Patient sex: F
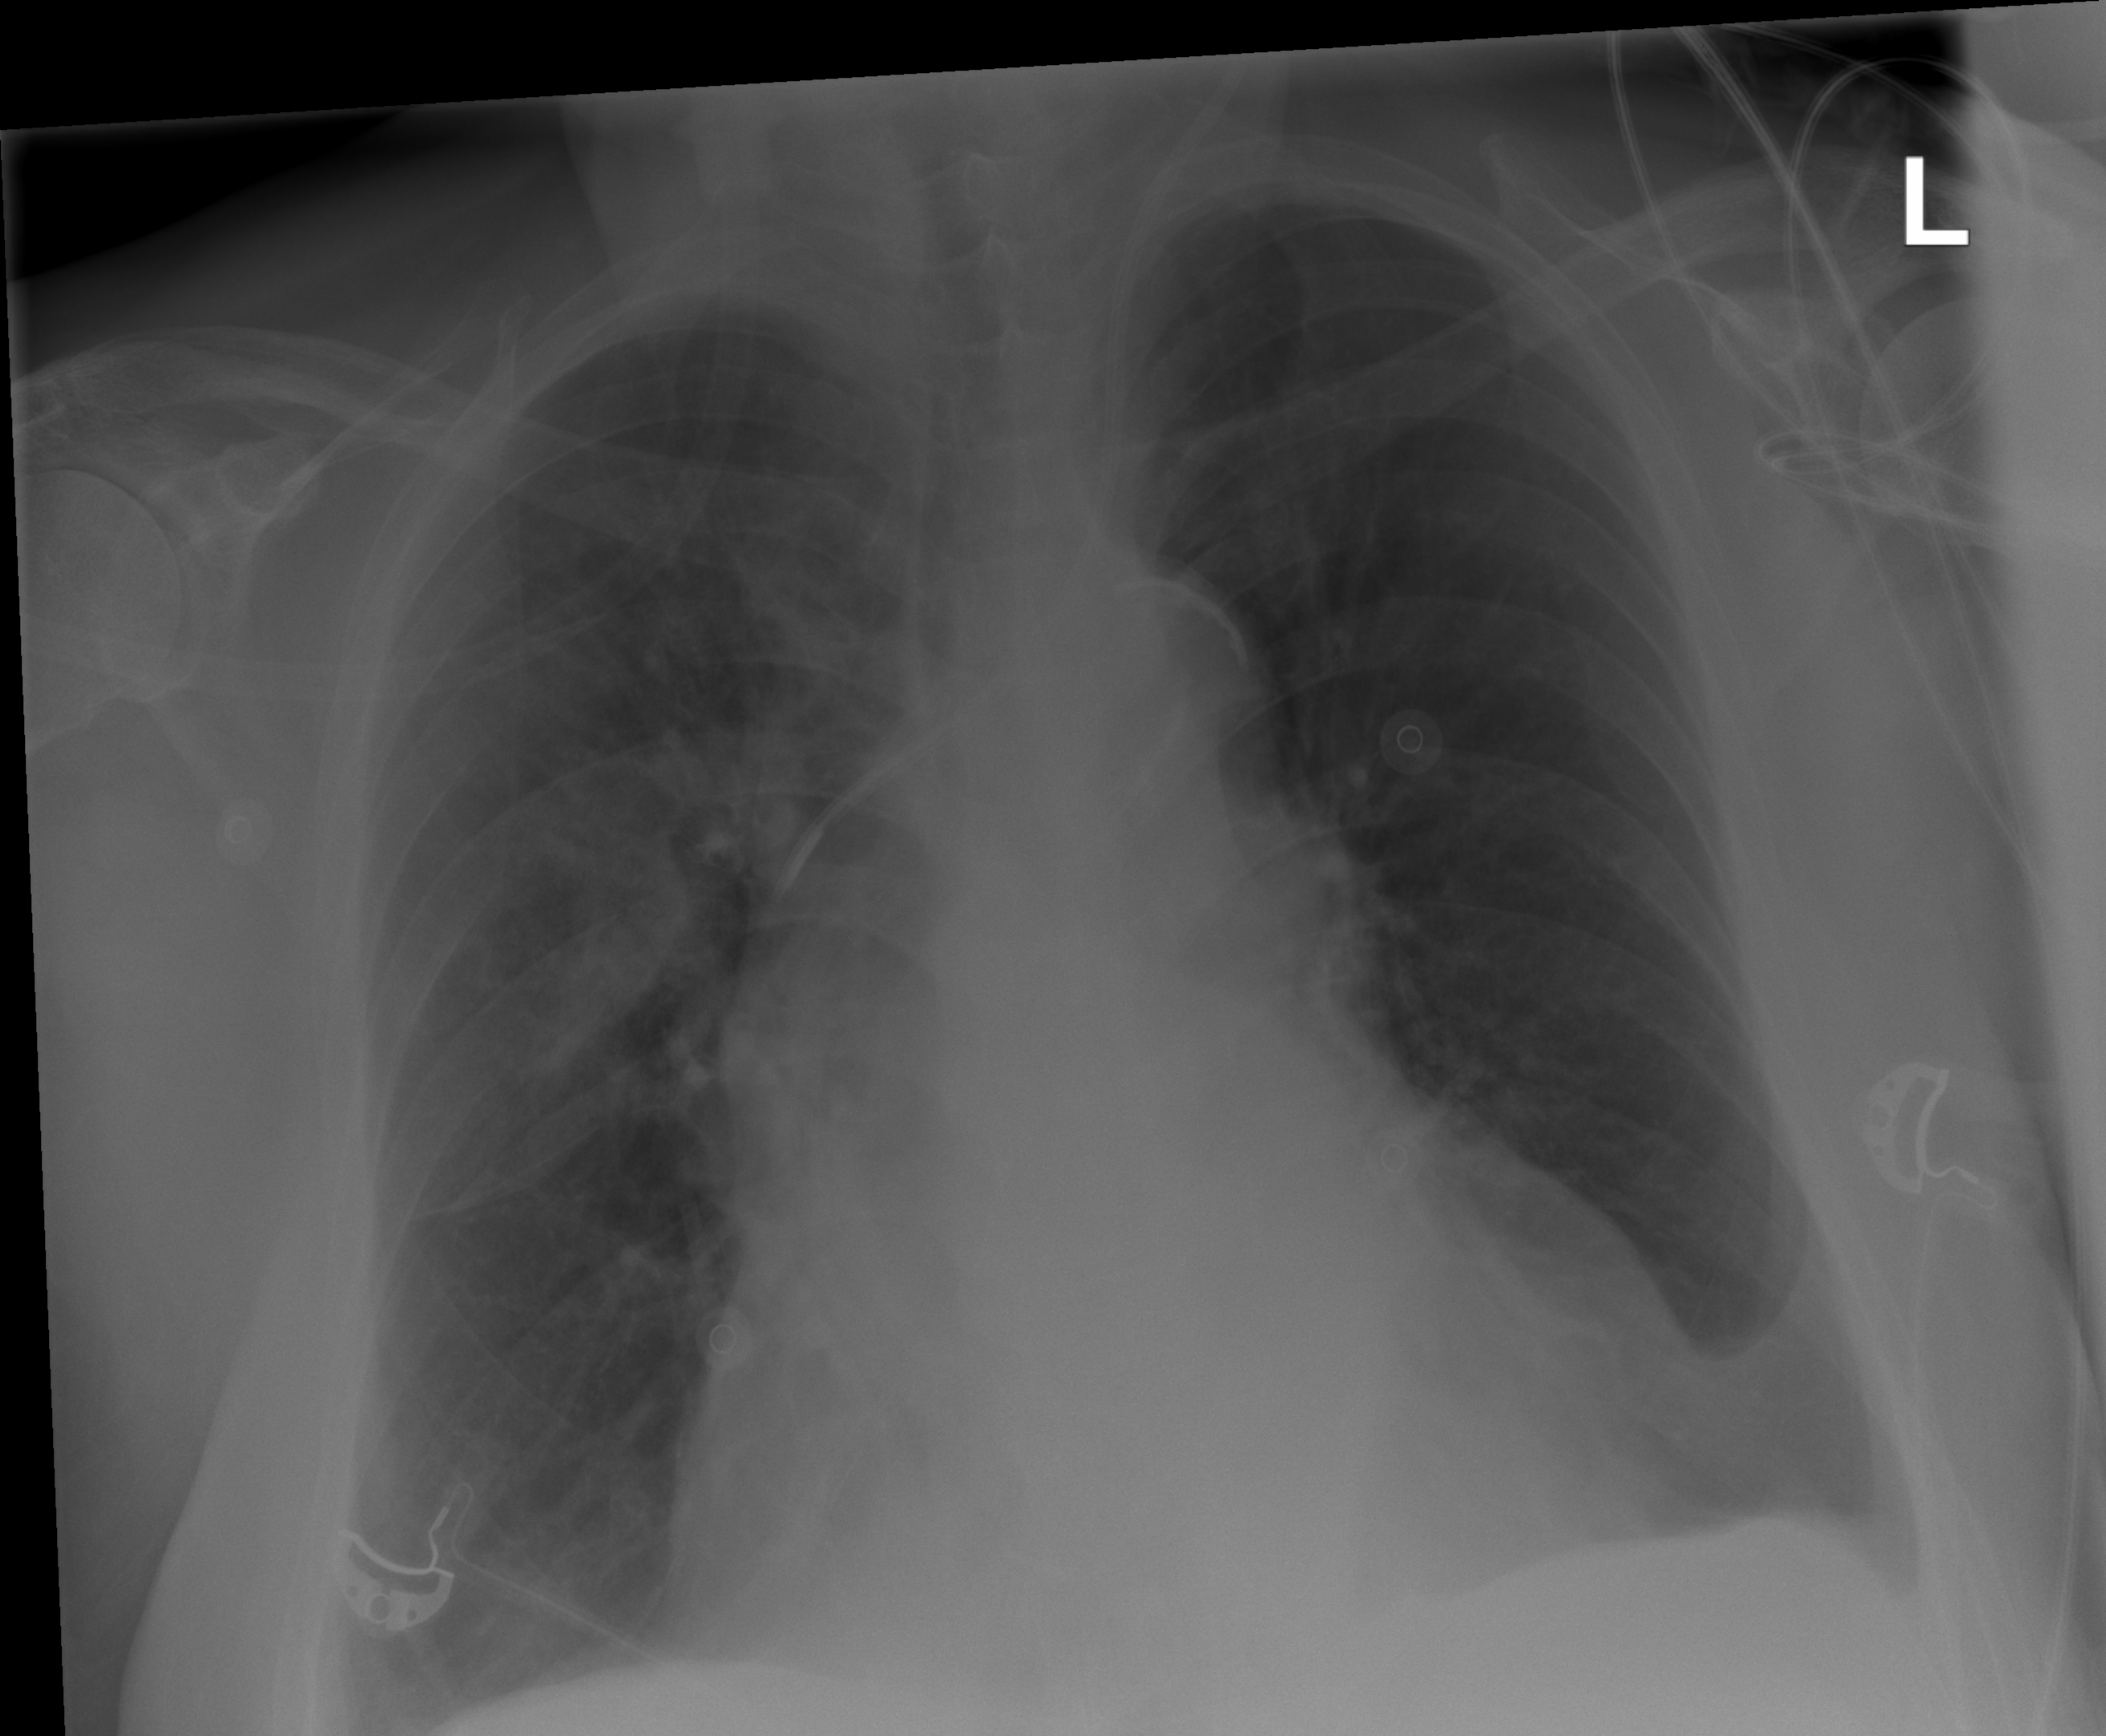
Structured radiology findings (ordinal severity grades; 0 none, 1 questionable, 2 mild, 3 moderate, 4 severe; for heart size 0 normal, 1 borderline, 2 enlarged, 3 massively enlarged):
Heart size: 0
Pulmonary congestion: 0
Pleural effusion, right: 1
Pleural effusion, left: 1
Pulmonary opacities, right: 2
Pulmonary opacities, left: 0
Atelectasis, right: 1
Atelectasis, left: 1